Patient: sex F, age 58
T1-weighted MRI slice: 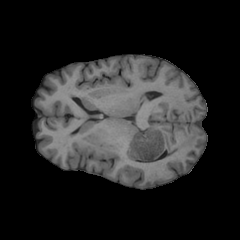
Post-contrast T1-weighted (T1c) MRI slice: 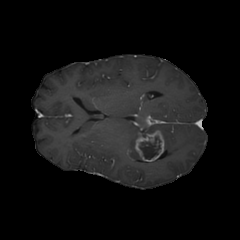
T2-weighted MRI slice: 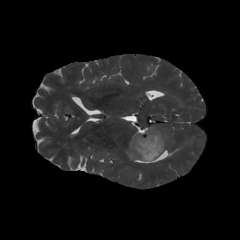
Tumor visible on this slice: yes
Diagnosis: Glioblastoma, IDH-wildtype
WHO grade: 4